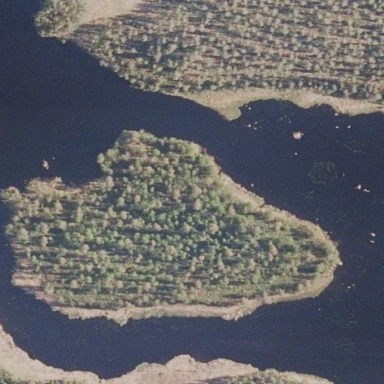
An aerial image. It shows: Islet surrounded by woodland.